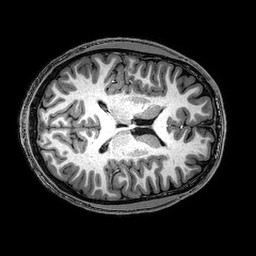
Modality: T1w
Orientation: axial
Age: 20
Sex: male
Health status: healthy
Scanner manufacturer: philips
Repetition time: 0.008228 s
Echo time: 0.00378 s